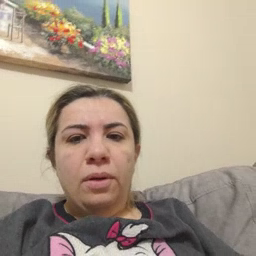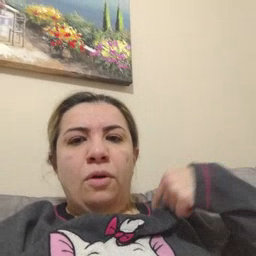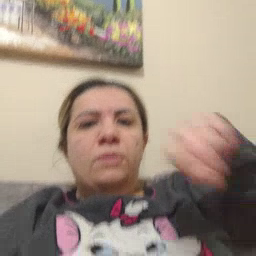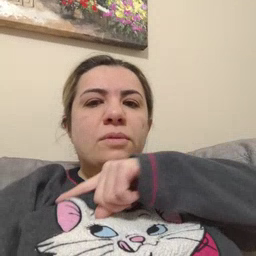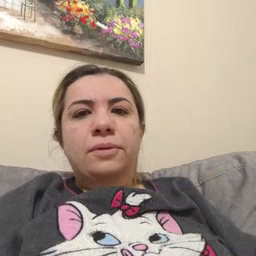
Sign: weus